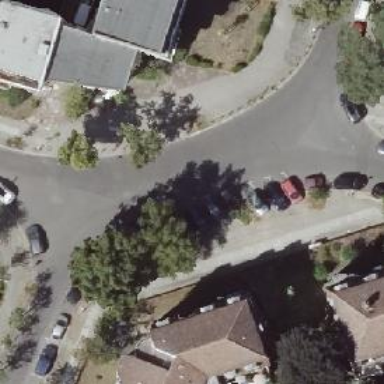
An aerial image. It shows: Residential road with sidewalks on both sides. There is parking permitted on the right side with half of the vehicle on the curb.